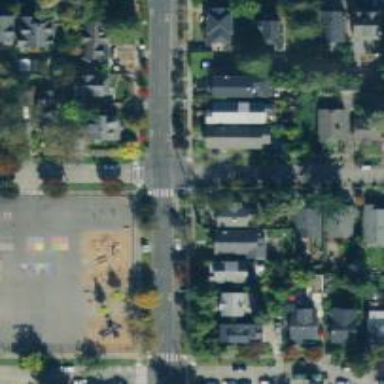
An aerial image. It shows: Residential road with separate sidewalk.